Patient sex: M
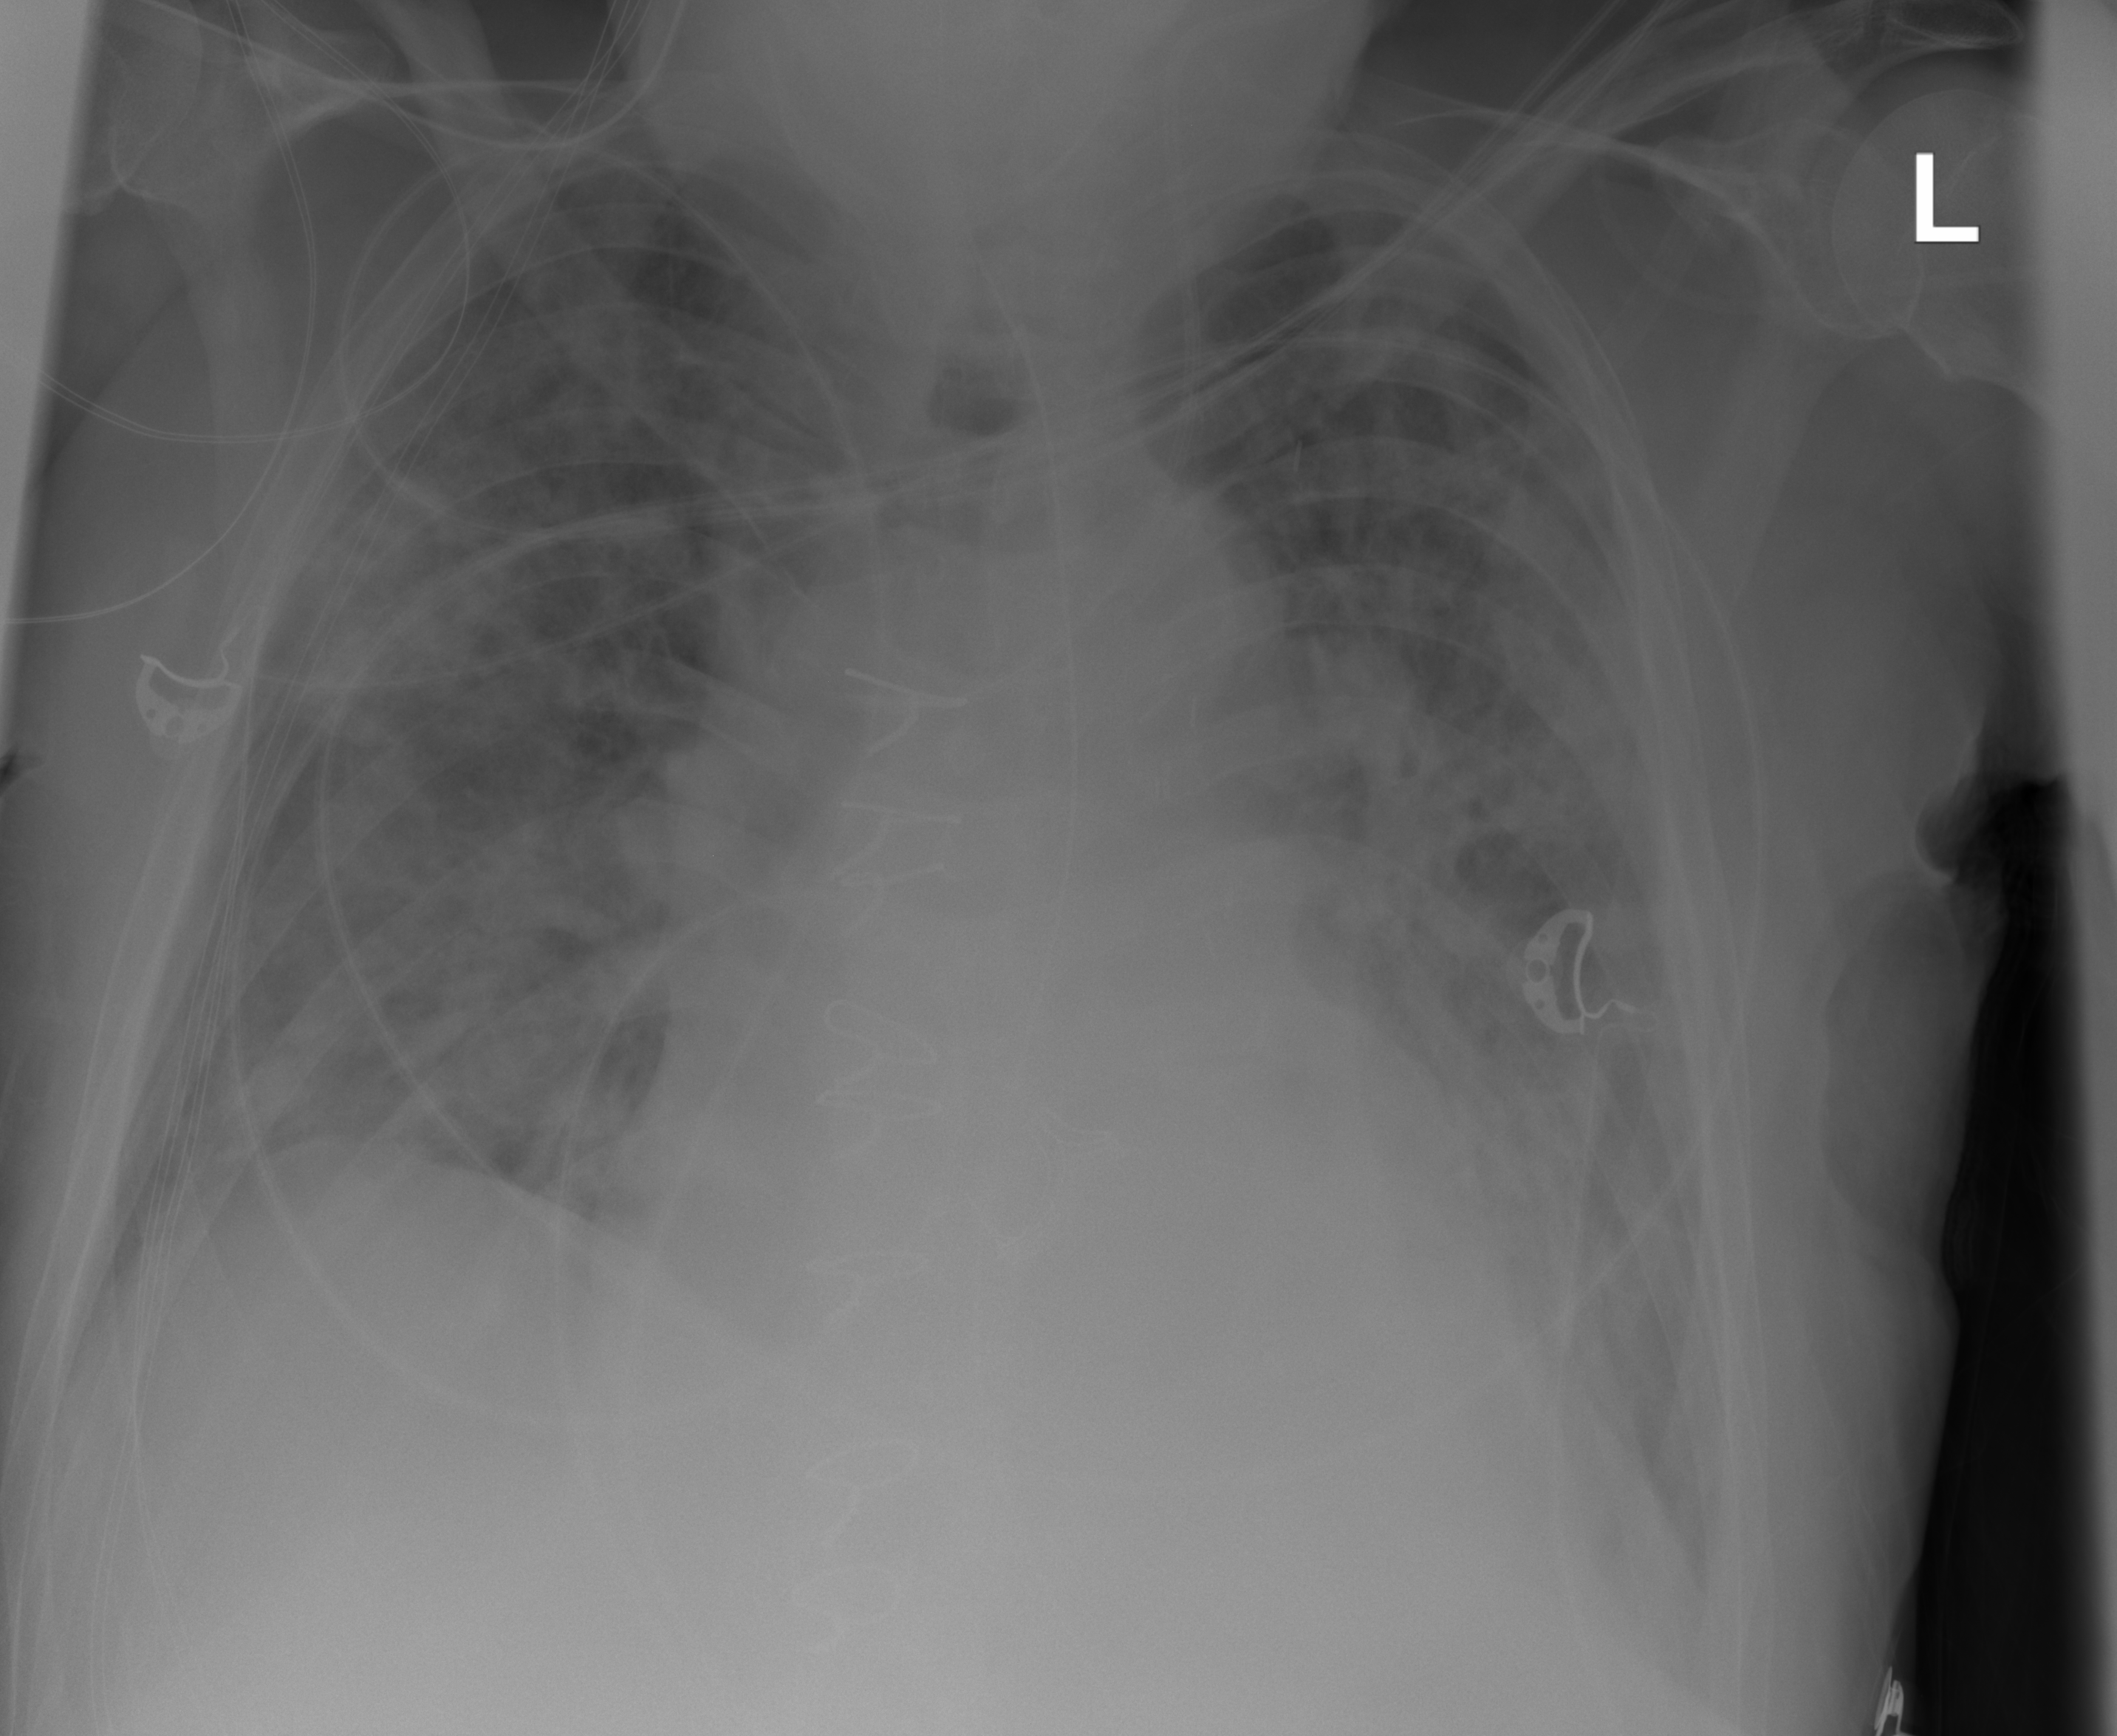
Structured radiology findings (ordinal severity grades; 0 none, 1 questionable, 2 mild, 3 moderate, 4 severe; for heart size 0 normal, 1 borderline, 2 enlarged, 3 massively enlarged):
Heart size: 2
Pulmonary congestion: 3
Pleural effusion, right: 0
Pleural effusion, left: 2
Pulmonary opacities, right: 2
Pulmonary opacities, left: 2
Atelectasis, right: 0
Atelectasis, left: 2